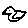
Label: bird